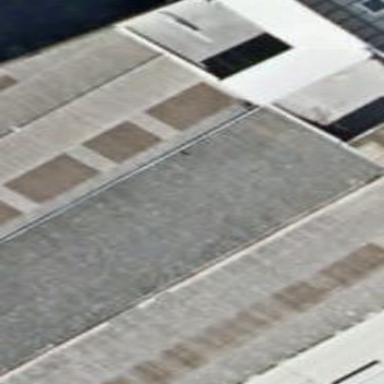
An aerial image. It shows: Warehouse.